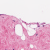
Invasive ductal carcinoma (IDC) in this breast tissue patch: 0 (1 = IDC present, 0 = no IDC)